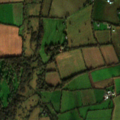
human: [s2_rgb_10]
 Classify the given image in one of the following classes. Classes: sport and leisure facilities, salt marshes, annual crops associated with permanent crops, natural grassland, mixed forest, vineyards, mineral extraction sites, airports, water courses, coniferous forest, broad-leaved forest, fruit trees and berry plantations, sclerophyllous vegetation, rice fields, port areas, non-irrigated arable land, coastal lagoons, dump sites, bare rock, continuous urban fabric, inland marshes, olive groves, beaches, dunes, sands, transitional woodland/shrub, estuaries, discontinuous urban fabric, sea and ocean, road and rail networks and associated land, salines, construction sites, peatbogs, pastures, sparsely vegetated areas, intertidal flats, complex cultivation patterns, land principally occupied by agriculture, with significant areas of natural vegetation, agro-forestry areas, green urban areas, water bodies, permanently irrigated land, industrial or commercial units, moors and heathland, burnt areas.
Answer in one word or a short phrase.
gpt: non-irrigated arable land, pastures, broad-leaved forest, transitional woodland/shrub